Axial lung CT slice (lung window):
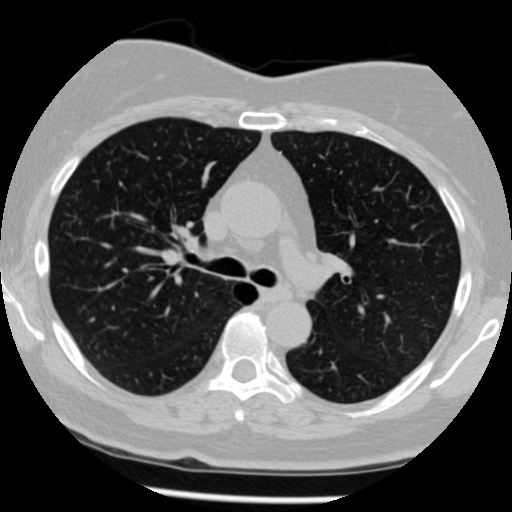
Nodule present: no